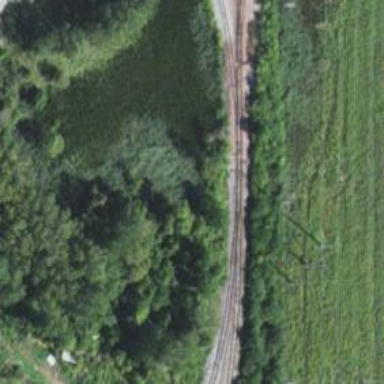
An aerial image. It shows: Railway spur service.